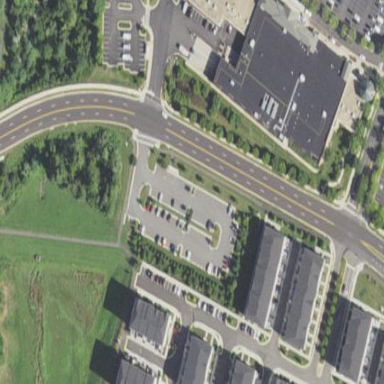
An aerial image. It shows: Parking facility with bus park and ride service.